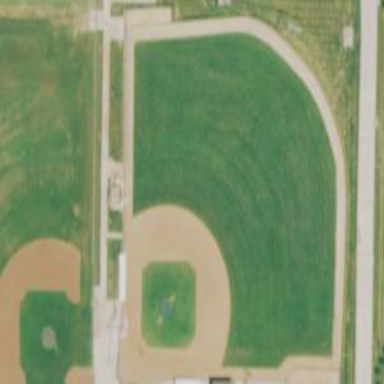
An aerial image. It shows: Baseball infield pitch with sandy surface.